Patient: sex M, age 30
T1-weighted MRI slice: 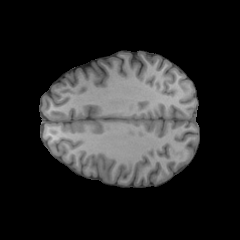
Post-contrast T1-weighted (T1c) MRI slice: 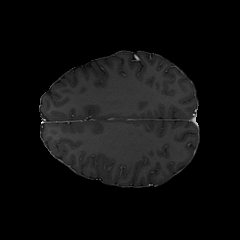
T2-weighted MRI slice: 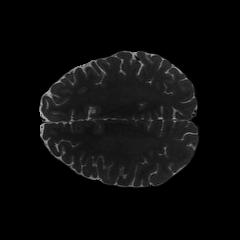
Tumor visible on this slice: no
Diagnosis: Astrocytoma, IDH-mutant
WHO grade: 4